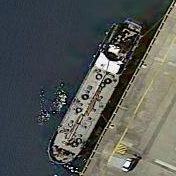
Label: civil